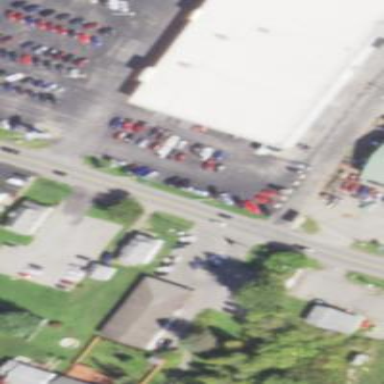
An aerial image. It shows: Car shop building.